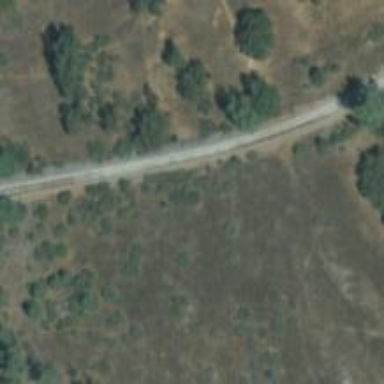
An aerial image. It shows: Preserved railway line with rails.